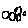
Label: circle